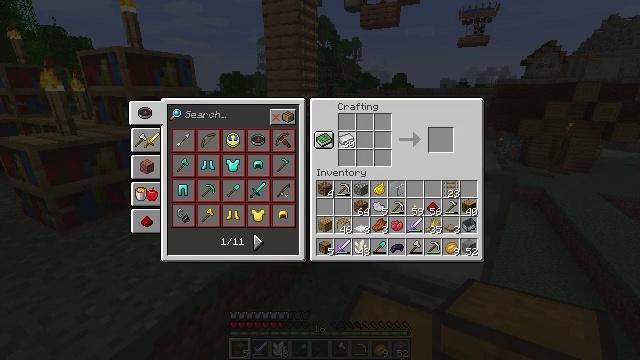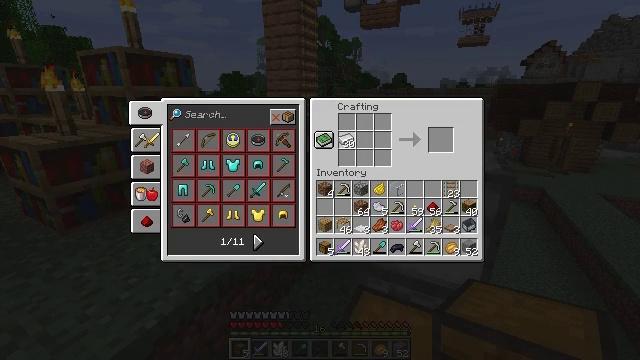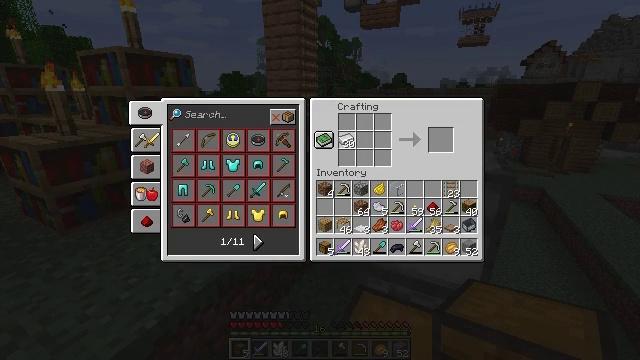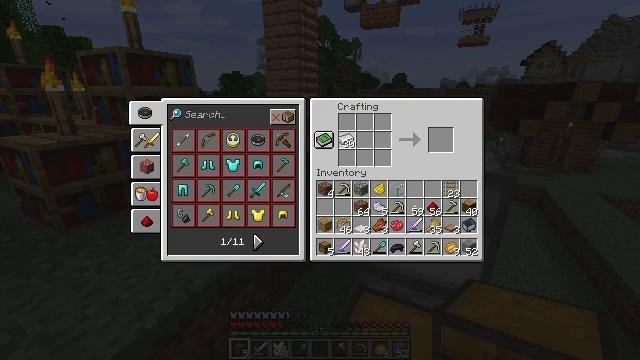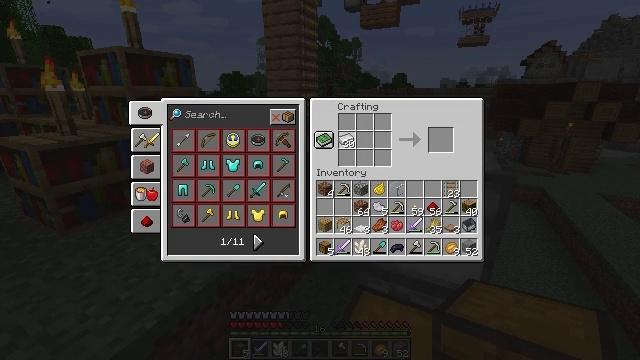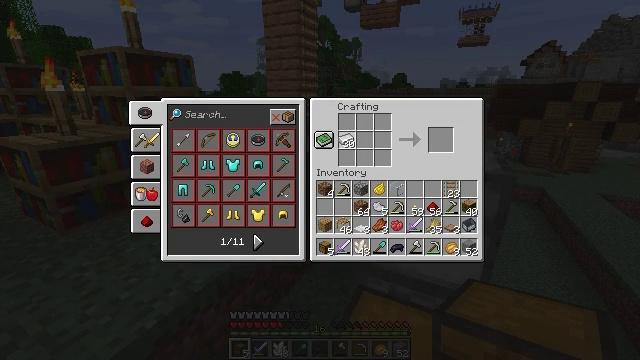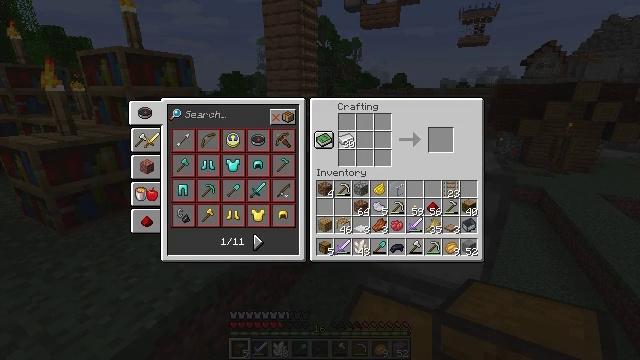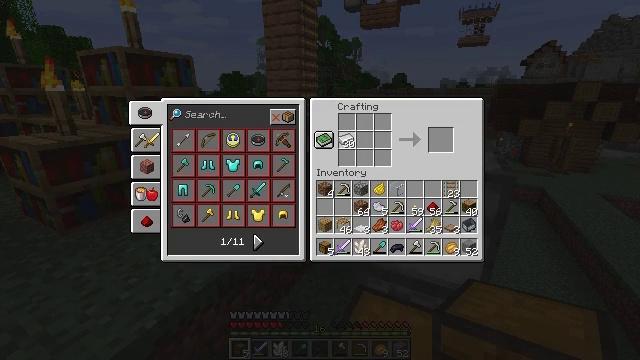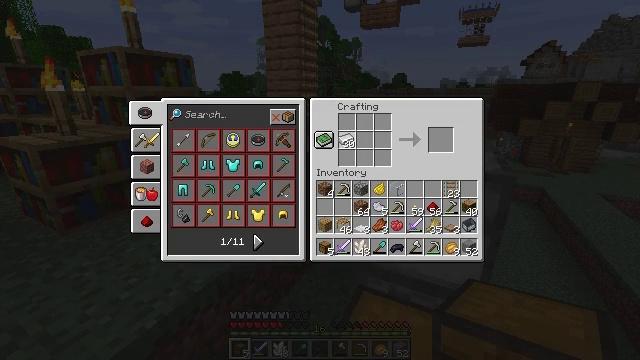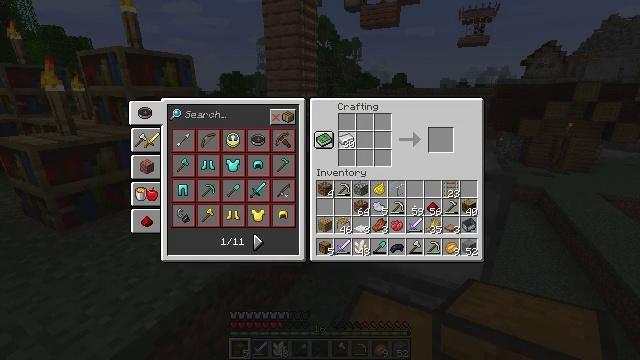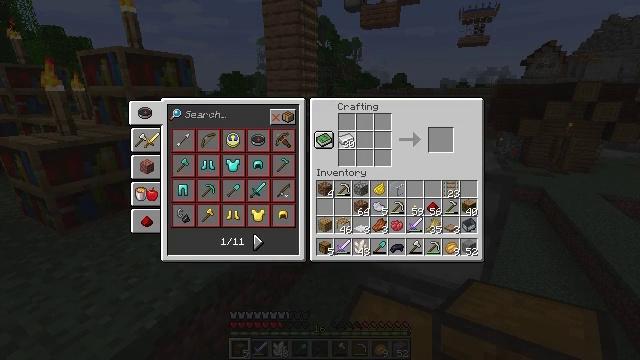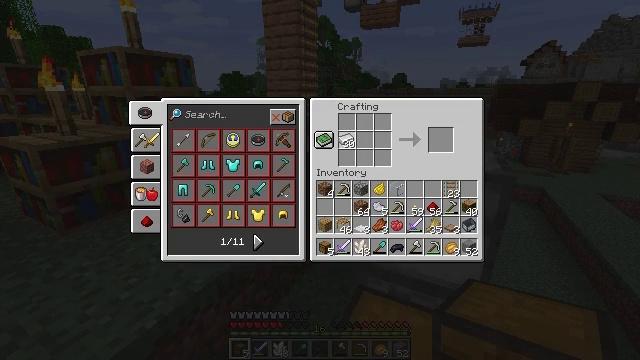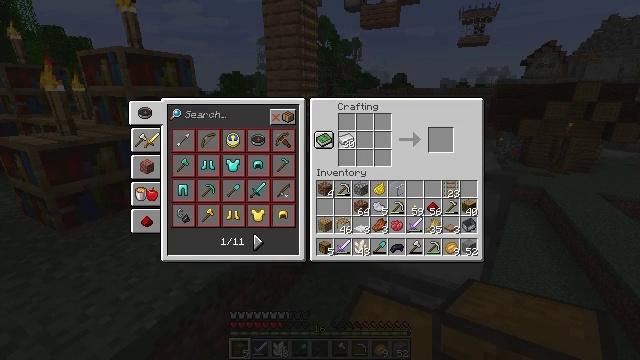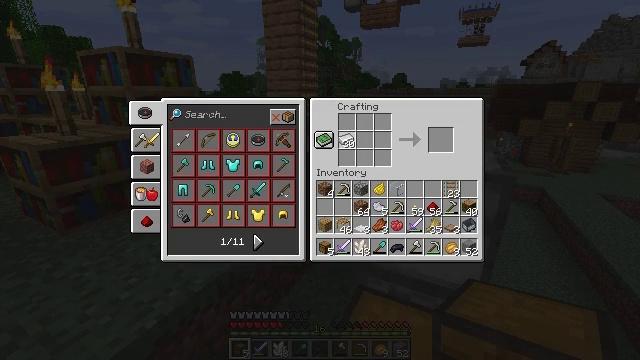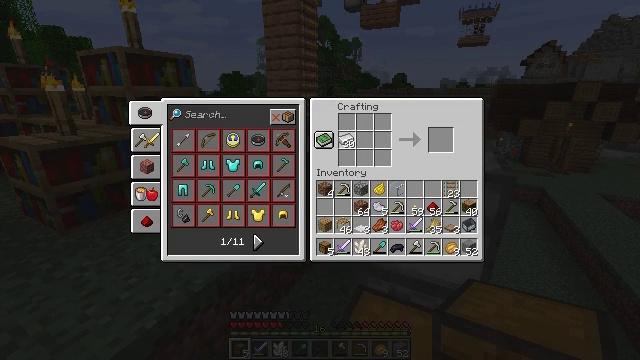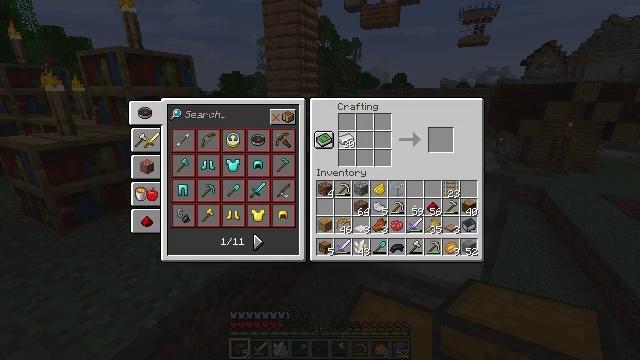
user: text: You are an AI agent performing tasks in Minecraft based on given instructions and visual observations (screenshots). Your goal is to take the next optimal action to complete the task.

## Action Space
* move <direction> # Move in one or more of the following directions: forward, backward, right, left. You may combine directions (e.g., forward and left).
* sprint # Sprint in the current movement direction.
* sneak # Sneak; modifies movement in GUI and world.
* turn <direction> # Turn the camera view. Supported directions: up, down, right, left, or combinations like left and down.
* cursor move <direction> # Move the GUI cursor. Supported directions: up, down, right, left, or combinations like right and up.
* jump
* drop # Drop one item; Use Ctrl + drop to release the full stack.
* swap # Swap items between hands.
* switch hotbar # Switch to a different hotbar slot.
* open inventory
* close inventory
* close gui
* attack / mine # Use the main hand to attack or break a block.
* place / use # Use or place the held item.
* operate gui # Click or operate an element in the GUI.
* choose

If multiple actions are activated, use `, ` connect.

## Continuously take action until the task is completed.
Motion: motion action
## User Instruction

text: Craft a hopper with the required materials.
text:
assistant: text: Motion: no_op
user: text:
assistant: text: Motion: no_op
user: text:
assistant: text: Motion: no_op
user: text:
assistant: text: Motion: no_op
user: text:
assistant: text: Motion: no_op
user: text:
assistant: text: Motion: no_op
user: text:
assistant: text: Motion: no_op
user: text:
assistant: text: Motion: no_op
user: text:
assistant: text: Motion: no_op
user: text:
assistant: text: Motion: no_op
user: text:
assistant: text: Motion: no_op
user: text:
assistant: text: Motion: no_op
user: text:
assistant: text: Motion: no_op
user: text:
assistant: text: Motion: no_op
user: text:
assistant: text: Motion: no_op
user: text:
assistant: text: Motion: no_op
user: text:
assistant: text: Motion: no_op
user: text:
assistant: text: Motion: no_op
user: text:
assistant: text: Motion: no_op
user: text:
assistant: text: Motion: no_op
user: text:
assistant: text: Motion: no_op
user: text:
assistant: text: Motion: no_op
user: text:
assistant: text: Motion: no_op
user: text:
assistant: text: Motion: no_op
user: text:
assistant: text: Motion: no_op
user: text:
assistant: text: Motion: no_op
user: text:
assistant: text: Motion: no_op
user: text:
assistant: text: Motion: no_op
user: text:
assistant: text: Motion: no_op
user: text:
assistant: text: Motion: no_op